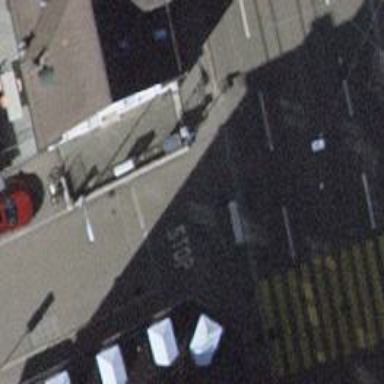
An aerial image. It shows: Unmarked crossing with traffic calming table.